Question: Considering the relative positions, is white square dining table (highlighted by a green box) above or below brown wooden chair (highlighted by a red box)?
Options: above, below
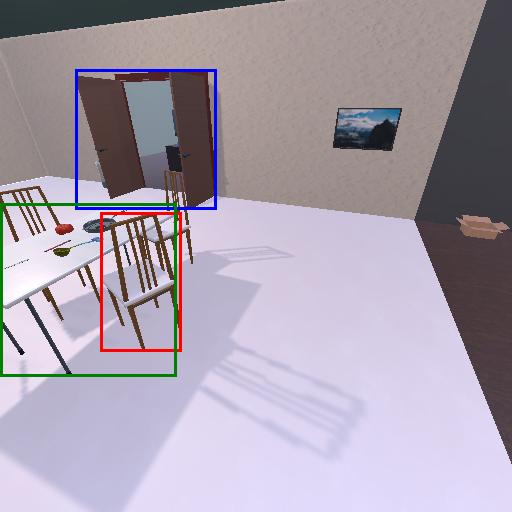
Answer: above